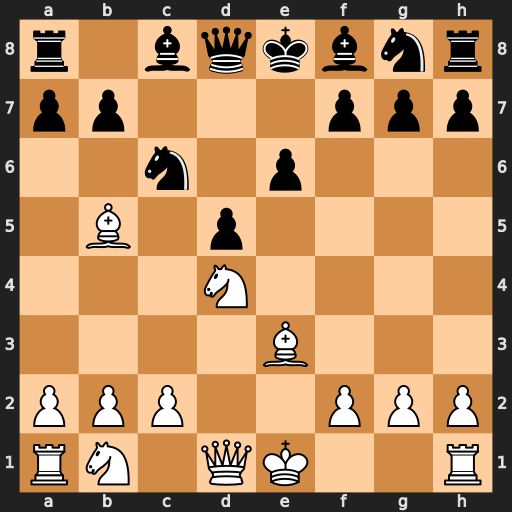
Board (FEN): r1bqkbnr/pp3ppp/2n1p3/1B1p4/3N4/4B3/PPP2PPP/RN1QK2R
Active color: w
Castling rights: KQkq
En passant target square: -
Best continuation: Nxc6 bxc6 Bxc6+